Aerial crown-view tile of a tropical tree (Barro Colorado Island, Panama), acquired 20241014:
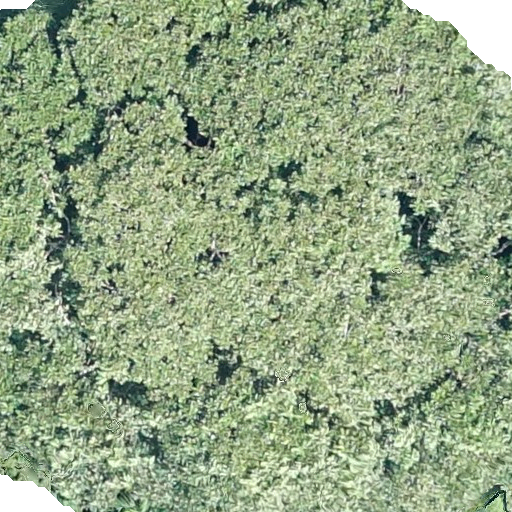
Species: Dipteryx oleifera
GBIF accepted scientific name: Dipteryx oleifera
Crown area: 557.721 m²